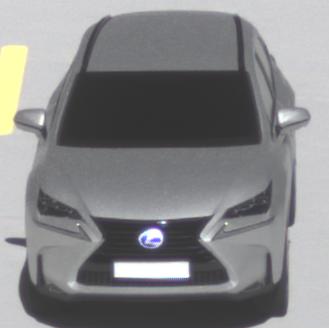
Make: Lexus
Model: NX 300h
Detailed model: NX (AZ1)
Model produced from: 2017/11
Model produced until: 2018/08
Doors: 5
Color: white
Road condition: dry road
Daytime: midday
Contrast: high contrast